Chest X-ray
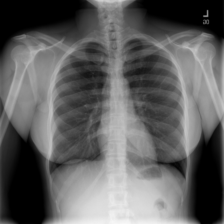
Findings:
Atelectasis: negative
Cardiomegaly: negative
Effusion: negative
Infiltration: positive
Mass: negative
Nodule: negative
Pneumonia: negative
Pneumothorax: negative
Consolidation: negative
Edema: negative
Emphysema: negative
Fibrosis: negative
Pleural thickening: negative
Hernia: negative